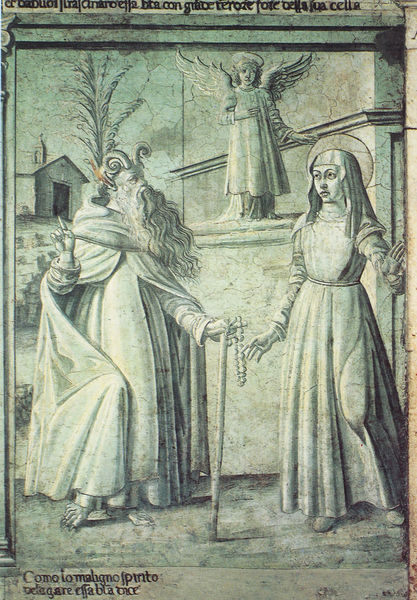
Titel: Rom, Monastero di Tor de’ Specchi, Fresken
Künstler: Benozzo Gozzoli
Standort: Rom, Via del Teatro di Marcello, Monastero di Tor de’ Specchi  (EU - I - Latium)
Schlagwörter: baum, flügel, fuß, hand, mann, finger, frau, grau, kleid, schwarz, säule, weiss, gebäude, haus, schleier, haube, bart, horn, strauch, hütte, kirche, gewand, kutte, stock, engel, schrift, stab, kopftuch, zeigefinger, palme, moses, nonne, dämon, tracht, sims, heiligenschein, gesims, teufel, kapelle, heilige, fresko, hörner, schutzengel, rosenkranz, abbildung, schutz, warnung, heilgenschein, como, palmr, spinto